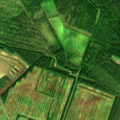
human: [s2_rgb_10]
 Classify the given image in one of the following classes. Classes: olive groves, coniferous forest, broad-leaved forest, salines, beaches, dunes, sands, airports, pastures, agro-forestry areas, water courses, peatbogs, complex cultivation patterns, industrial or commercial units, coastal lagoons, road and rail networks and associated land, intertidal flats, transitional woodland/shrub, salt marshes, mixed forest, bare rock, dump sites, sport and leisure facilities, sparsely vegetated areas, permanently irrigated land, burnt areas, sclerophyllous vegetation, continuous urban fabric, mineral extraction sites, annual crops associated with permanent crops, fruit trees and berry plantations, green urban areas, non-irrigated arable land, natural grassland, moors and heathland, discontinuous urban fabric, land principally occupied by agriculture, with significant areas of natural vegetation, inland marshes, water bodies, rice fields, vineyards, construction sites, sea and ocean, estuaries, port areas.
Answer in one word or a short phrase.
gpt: broad-leaved forest, coniferous forest, mixed forest, peatbogs